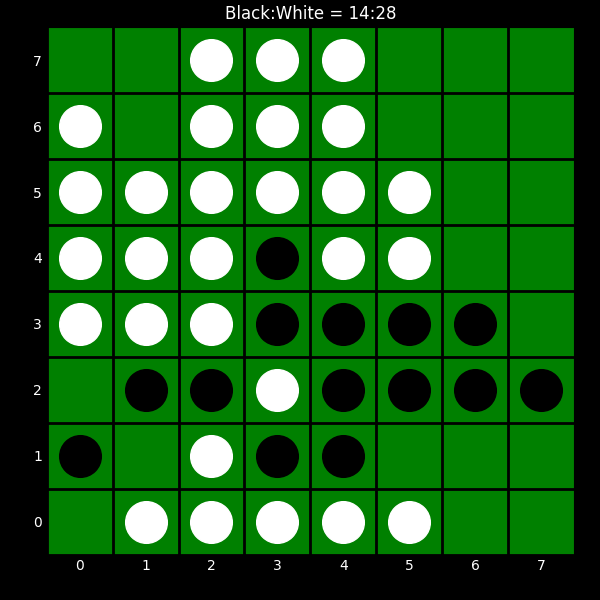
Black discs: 14
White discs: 28